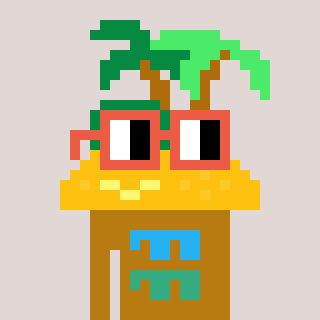
a pixel art character with square orange glasses, a island-shaped head and a gold-colored body on a warm background